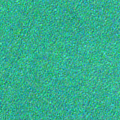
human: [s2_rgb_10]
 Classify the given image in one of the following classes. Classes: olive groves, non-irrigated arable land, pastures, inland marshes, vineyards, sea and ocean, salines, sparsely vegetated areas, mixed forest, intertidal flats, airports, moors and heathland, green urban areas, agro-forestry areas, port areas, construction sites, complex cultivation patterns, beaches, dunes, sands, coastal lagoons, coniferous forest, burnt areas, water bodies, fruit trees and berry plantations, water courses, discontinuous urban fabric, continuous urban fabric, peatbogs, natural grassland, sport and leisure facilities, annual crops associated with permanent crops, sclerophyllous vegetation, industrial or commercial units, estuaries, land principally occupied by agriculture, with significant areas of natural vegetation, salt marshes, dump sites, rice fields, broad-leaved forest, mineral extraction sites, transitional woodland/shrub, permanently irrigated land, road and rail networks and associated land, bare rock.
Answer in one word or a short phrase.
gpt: sea and ocean